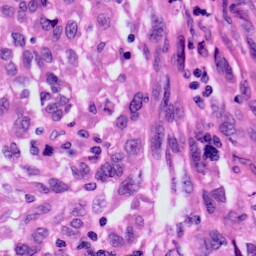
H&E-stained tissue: Skin